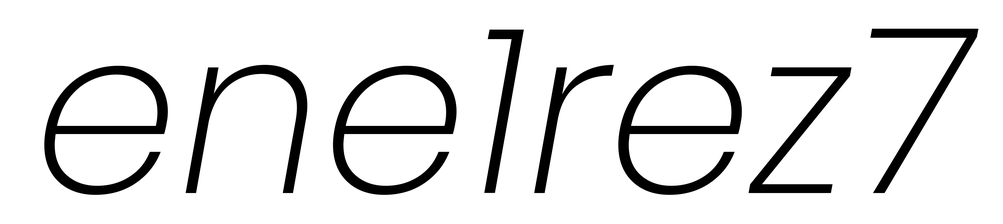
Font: Poppins-ExtraLightItalic